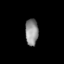
Tissue: lung
Cell type: Endothelial cells
Senescence score: 0.7639
Nuclear area (px): 339
Mean DAPI intensity: 141.853